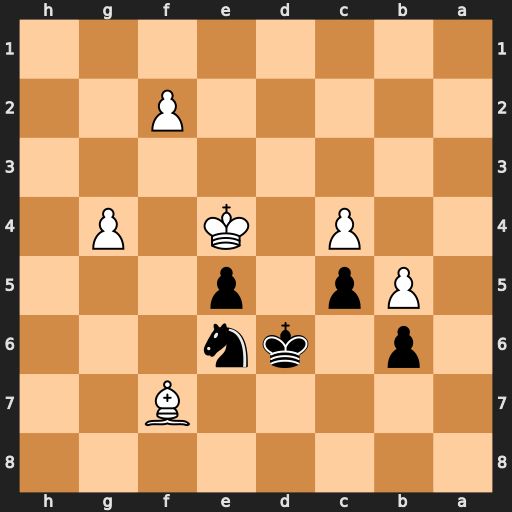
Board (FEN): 8/5B2/1p1kn3/1Pp1p3/2P1K1P1/8/5P2/8
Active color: b
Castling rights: -
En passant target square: -
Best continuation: Ng5+ Kf5 Nxf7